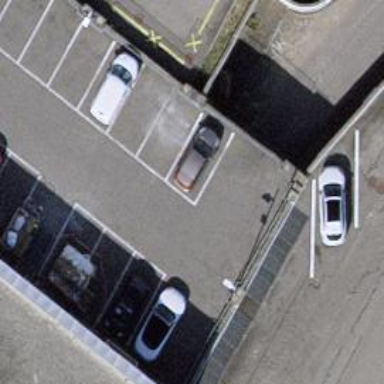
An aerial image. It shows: Parking entrance.